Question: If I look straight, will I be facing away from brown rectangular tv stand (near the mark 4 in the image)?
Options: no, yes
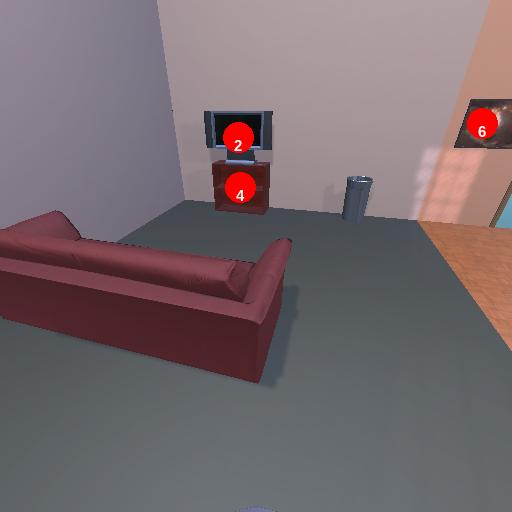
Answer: no